Question: So, you can see a screenshot below. Where is the other devices?

Sorry, I have no reputation to attach images here
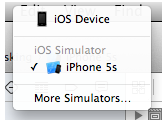
Answer: Go to Windows -> Devices and press the plus in the bottom corner and add the simulators that you wish.
Screenshot for the same is given below: